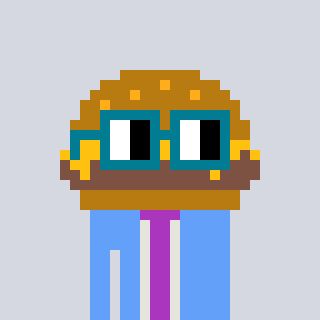
a pixel art character with square dark green glasses, a burger-shaped head and a blue-colored body on a cool background